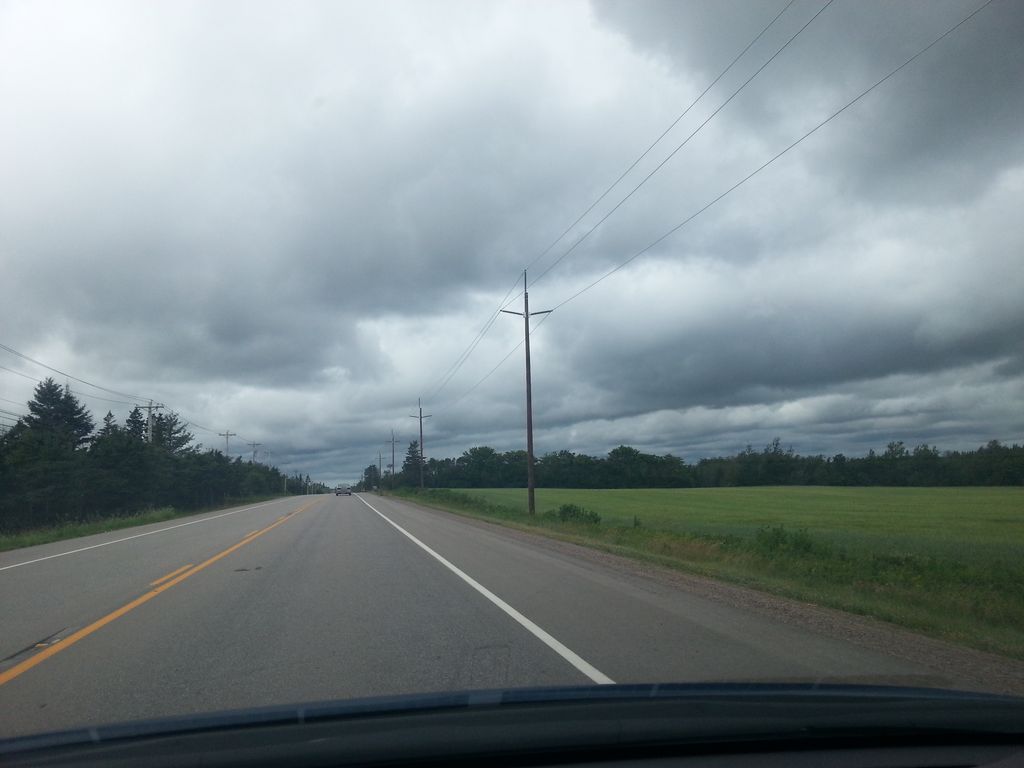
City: charlottetown